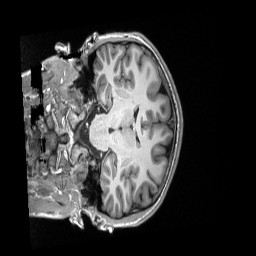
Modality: T1w
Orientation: coronal
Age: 23